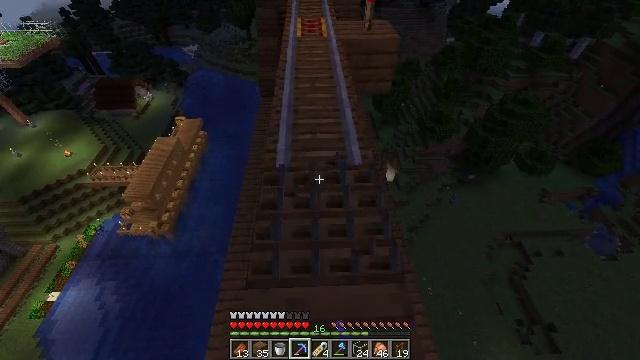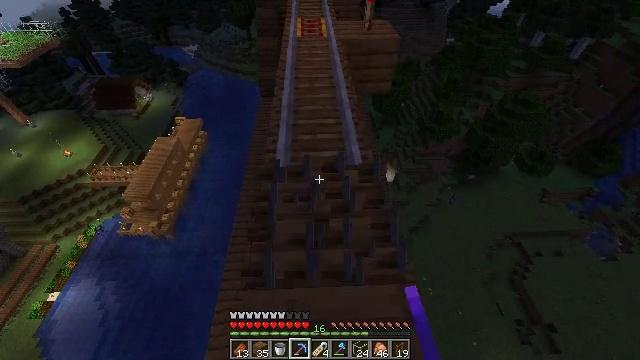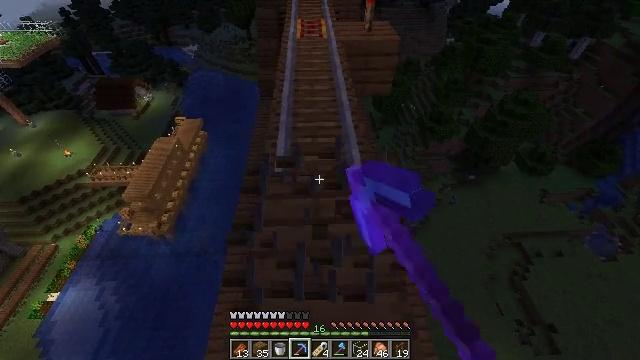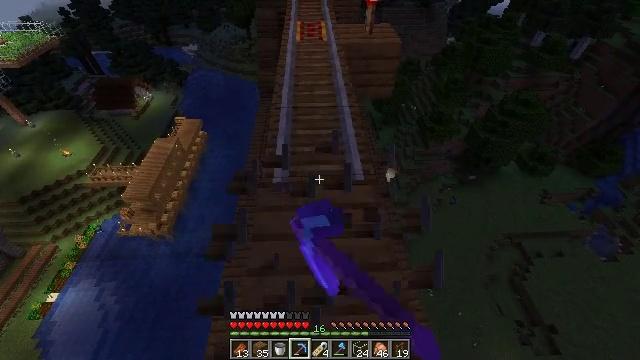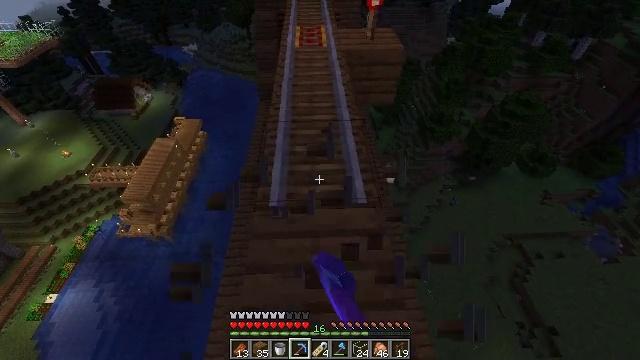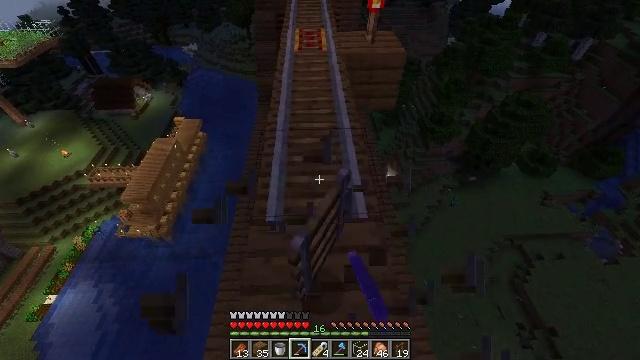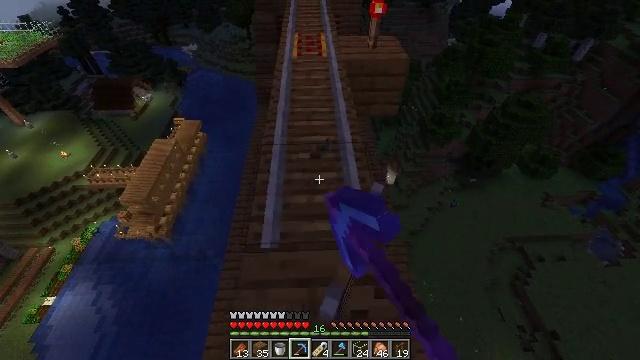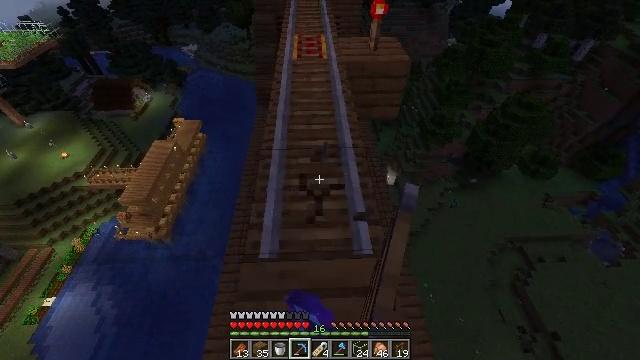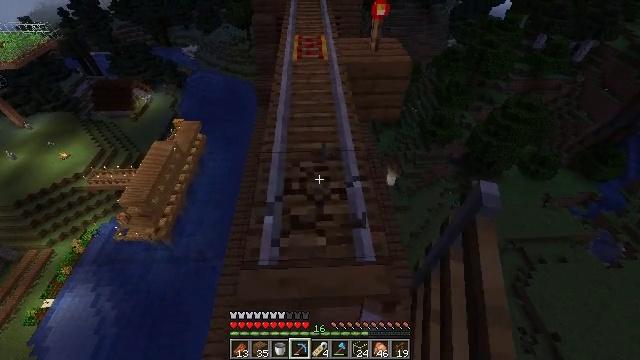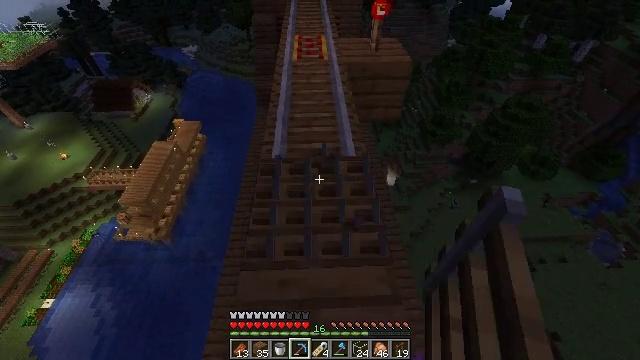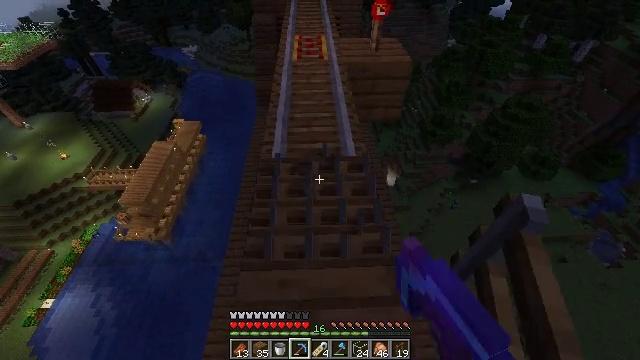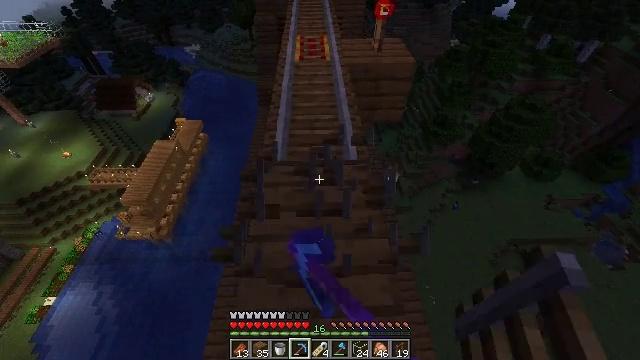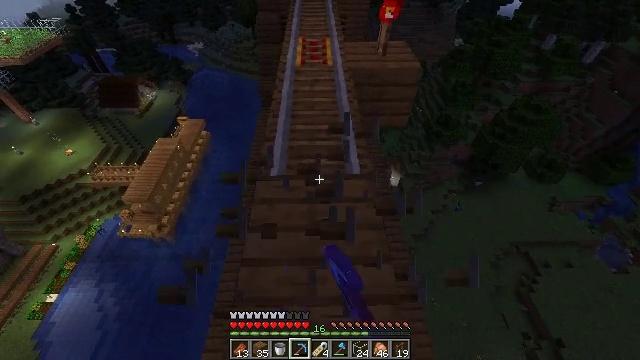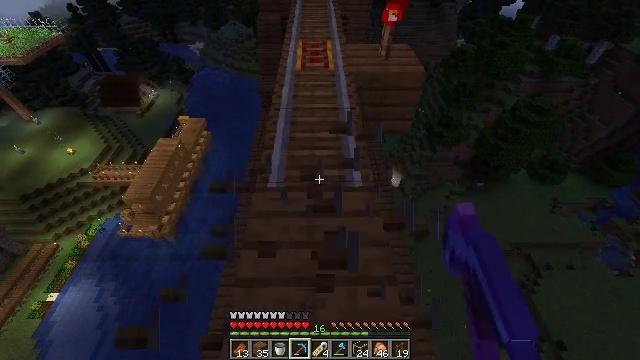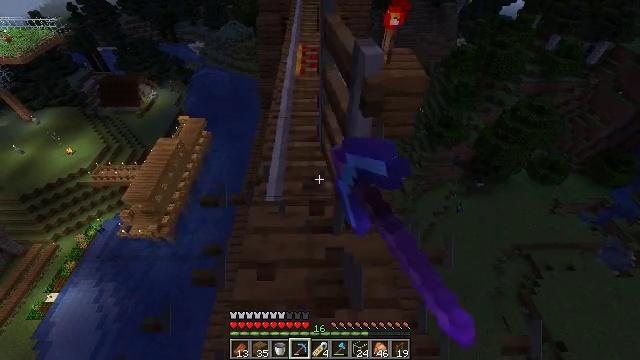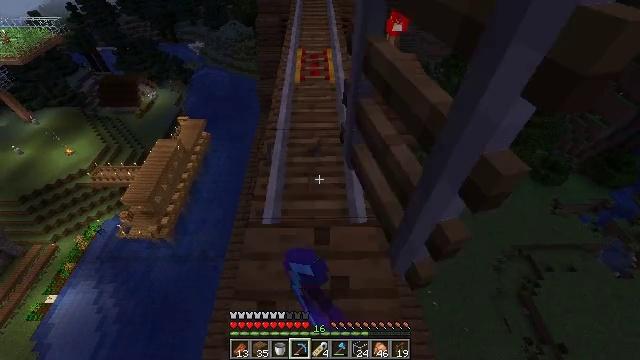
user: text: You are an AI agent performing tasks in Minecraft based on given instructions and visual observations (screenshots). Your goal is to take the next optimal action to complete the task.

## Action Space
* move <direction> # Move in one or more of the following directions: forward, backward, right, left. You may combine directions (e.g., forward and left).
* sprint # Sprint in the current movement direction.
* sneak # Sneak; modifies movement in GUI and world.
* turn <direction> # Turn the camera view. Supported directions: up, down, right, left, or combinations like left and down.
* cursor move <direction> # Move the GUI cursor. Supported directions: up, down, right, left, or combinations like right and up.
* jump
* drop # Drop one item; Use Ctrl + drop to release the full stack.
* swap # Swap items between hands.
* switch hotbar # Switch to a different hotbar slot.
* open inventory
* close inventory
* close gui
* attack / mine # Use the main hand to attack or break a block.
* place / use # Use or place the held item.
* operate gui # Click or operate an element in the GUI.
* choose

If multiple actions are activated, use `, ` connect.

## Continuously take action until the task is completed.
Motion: motion action
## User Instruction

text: Gather the rail for future use.
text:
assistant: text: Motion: attack / mine
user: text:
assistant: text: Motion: move forward, attack / mine
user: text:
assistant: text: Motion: move forward, attack / mine
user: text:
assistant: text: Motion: move forward, attack / mine
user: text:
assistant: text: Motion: move forward, attack / mine
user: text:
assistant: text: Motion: attack / mine
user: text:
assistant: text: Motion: attack / mine
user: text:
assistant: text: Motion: attack / mine
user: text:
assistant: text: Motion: attack / mine
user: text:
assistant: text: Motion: attack / mine
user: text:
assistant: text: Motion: move forward, attack / mine
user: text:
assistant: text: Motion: move forward, attack / mine
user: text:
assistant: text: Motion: move forward, attack / mine
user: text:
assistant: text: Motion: move forward, attack / mine
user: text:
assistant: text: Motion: attack / mine
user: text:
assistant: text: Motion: attack / mine
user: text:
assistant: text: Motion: attack / mine
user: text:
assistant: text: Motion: attack / mine
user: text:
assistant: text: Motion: move forward, attack / mine
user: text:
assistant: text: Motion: move forward, attack / mine
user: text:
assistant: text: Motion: move forward, attack / mine
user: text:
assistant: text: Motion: move forward, attack / mine
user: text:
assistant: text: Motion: move forward, attack / mine
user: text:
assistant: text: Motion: attack / mine
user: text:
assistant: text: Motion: attack / mine
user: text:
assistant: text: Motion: attack / mine
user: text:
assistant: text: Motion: attack / mine
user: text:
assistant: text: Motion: attack / mine
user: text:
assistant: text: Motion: move forward, attack / mine
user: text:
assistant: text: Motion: move forward, attack / mine